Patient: sex F, age 54
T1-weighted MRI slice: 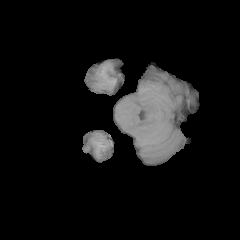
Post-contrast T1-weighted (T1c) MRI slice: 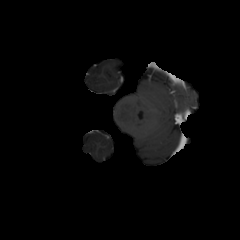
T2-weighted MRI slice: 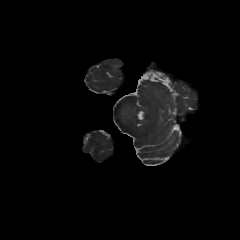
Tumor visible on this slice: no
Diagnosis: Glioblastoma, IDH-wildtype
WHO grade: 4